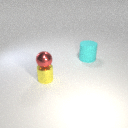
large cyan rubber cylinder behind small yellow metal cylinder